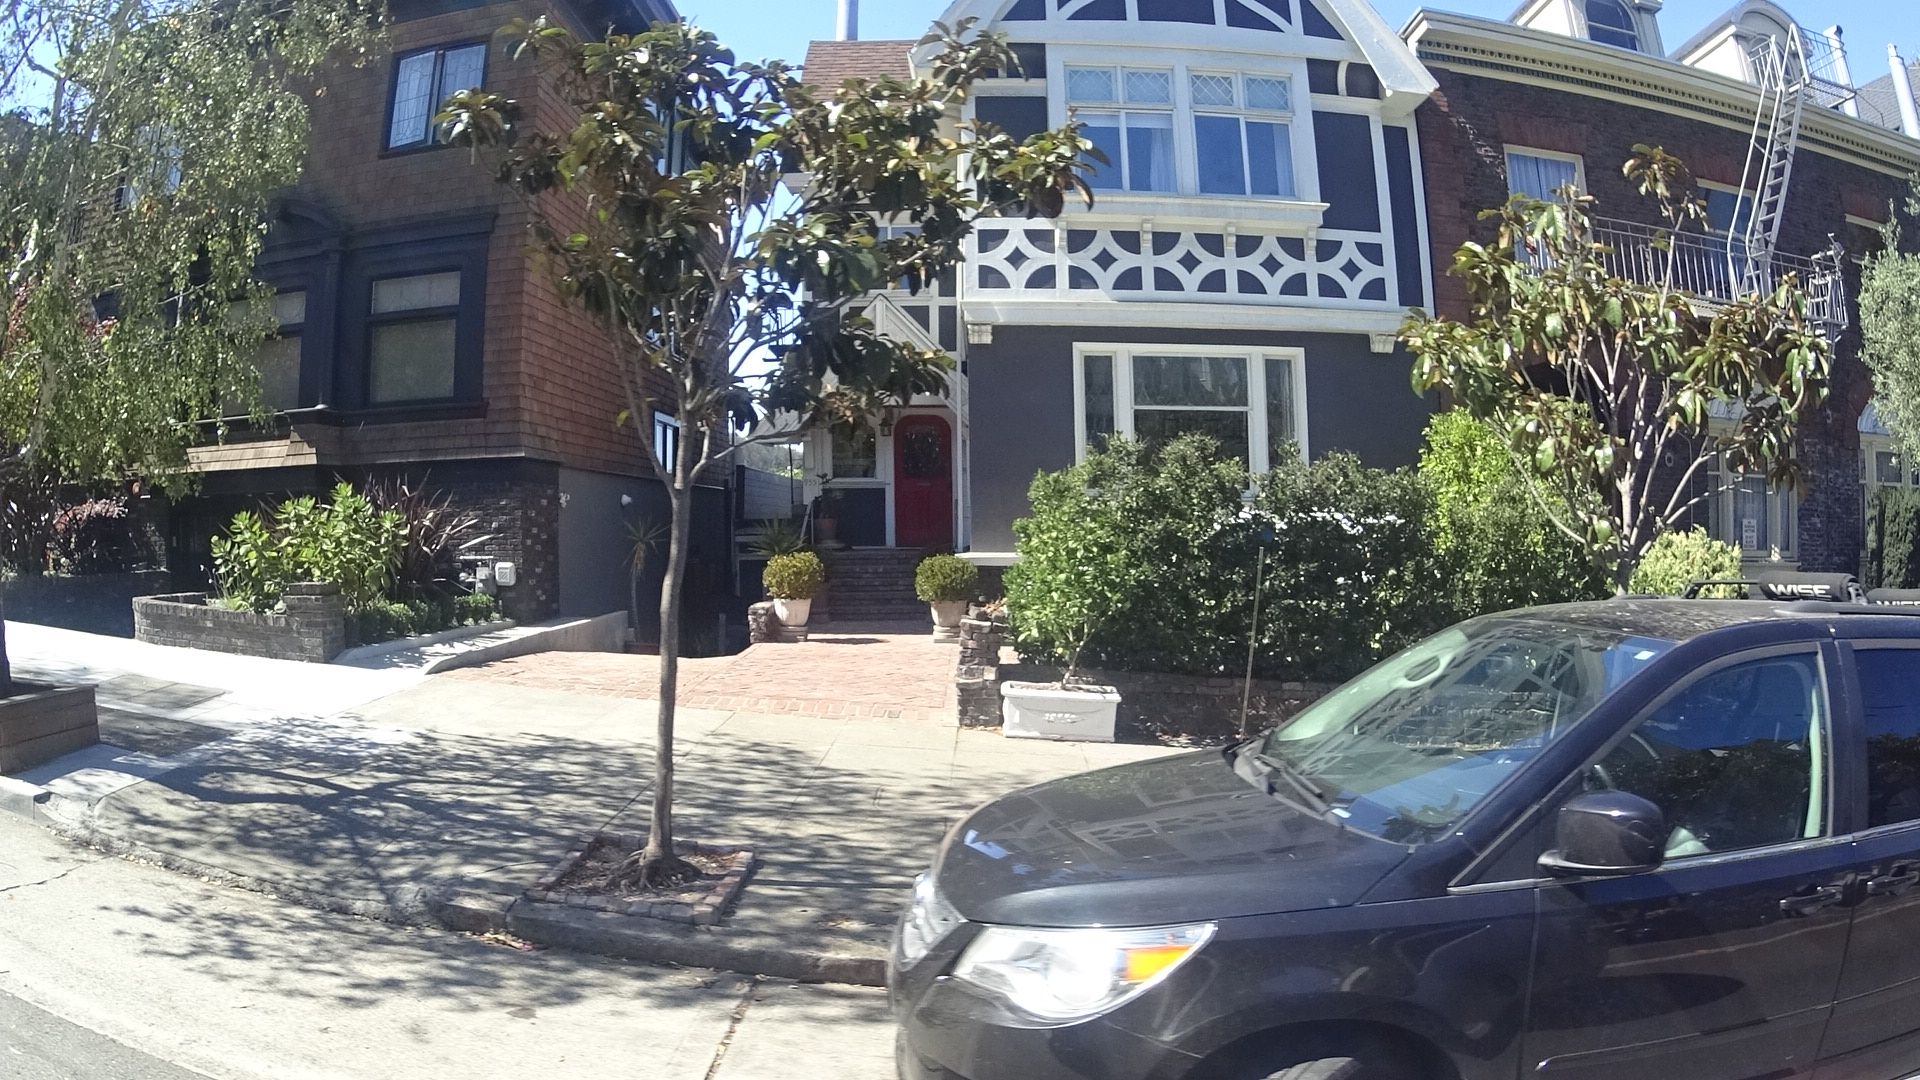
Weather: clear
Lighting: day
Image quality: good
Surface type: walking surface
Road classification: tertiary
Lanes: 2
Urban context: urban centre
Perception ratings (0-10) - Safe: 5.36, Lively: 9.15, Beautiful: 7.54, Boring: 4.92, Depressing: 4.55, Wealthy: 8.22